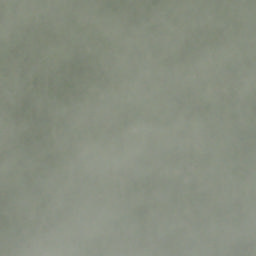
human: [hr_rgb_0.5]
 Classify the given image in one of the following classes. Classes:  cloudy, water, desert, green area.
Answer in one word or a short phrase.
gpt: cloudy